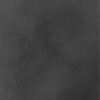
Label: dusty